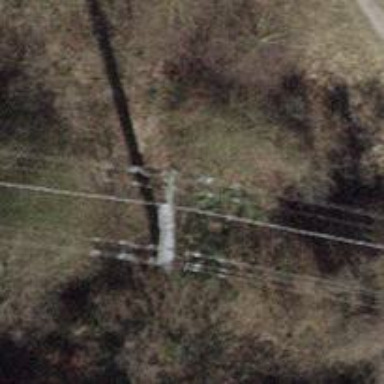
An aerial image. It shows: Concrete power pole.